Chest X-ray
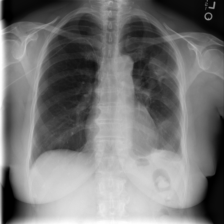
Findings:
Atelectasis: negative
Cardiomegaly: negative
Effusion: positive
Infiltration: negative
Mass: negative
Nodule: positive
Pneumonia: negative
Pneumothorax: negative
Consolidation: negative
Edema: negative
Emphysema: negative
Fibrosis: negative
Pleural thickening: negative
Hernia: negative